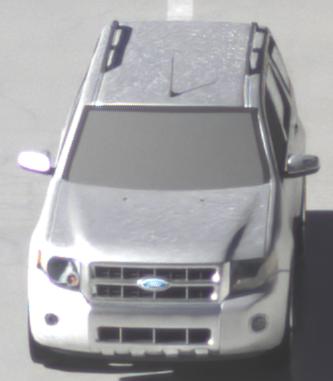
Make: Ford
Model: Escape Hybrid
Detailed model: -
Model produced from: 2004
Model produced until: 2012
Doors: 5
Color: white
Road condition: wet road
Daytime: midday
Contrast: high contrast